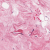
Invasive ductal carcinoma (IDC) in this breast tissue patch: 0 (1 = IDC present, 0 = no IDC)